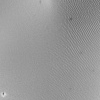
Atmospheric dust classification: not_dusty